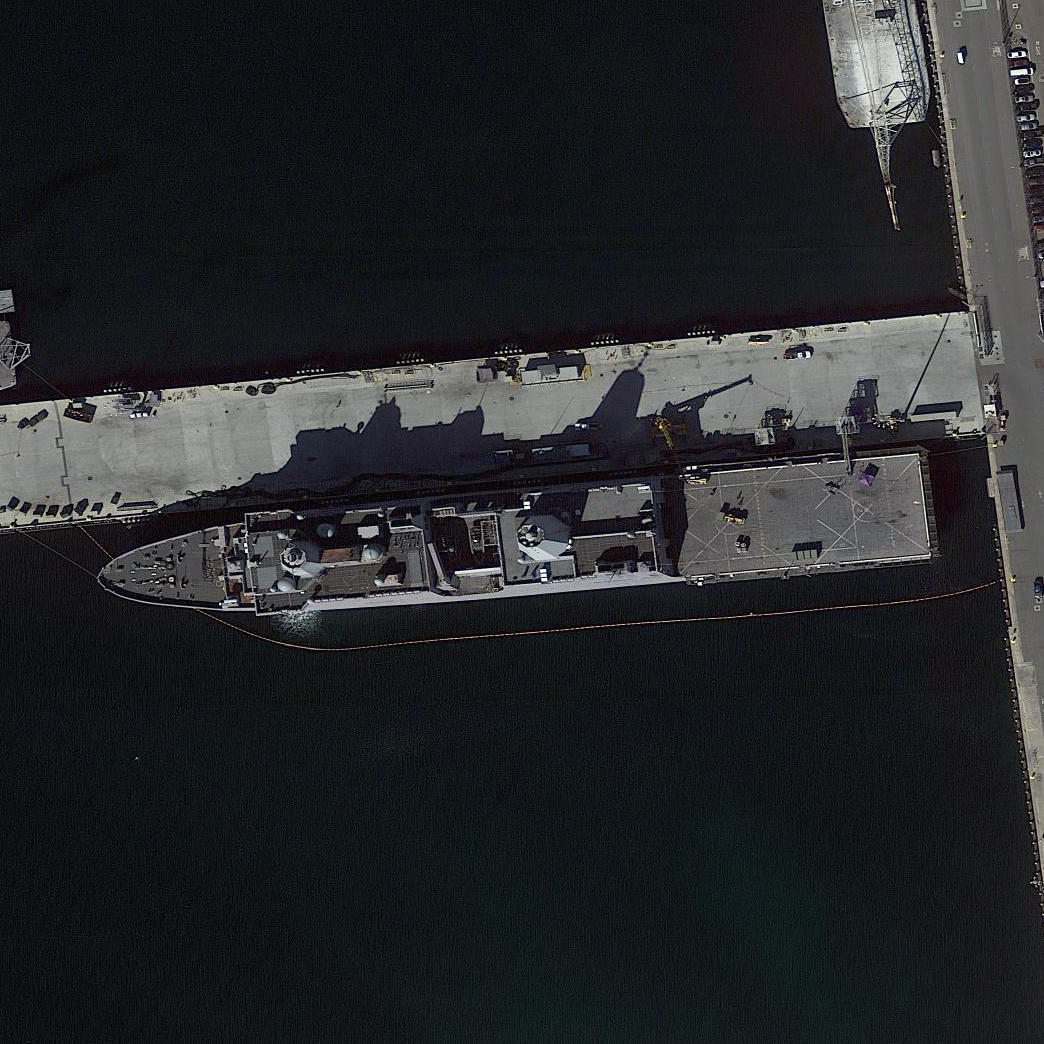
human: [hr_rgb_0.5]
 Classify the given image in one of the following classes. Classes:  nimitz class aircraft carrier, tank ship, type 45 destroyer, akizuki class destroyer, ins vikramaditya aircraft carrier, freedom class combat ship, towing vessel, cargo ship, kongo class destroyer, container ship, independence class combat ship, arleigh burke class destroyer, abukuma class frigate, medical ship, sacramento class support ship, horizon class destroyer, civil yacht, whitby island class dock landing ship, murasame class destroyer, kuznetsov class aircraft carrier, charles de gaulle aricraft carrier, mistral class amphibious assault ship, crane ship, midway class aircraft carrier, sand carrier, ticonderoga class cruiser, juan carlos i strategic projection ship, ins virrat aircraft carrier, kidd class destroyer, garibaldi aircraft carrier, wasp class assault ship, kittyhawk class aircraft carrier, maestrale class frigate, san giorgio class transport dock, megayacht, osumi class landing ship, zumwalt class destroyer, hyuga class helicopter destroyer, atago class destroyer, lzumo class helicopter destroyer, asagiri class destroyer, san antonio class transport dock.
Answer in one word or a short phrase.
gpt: San Antonio class transport dock